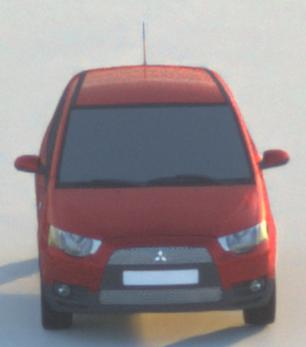
Make: Mitsubishi
Model: Colt 1.1
Detailed model: Colt (VI)
Model produced from: 2008/11
Model produced until: 2010/10
Doors: 3
Color: red
Road condition: dry road
Daytime: sunrise or sunset
Contrast: medium contrast